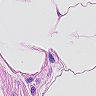
Metastatic tissue present: no